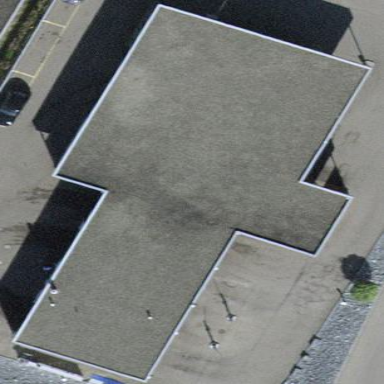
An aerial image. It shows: Building housing car wash facility.